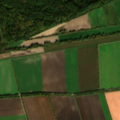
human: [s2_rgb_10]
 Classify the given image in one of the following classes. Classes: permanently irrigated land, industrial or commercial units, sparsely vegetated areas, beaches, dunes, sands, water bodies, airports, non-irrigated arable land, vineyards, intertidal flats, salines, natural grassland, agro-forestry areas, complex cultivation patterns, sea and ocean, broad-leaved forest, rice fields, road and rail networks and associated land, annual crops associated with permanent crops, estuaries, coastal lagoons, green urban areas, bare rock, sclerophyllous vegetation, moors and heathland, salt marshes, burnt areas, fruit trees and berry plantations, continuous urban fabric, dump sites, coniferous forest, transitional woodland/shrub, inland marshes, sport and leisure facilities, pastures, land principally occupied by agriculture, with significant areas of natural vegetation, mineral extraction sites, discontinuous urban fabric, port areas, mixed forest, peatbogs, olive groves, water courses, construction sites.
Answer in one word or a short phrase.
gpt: non-irrigated arable land, broad-leaved forest